Aerial crown-view tile of a tropical tree (Barro Colorado Island, Panama), acquired 20241014:
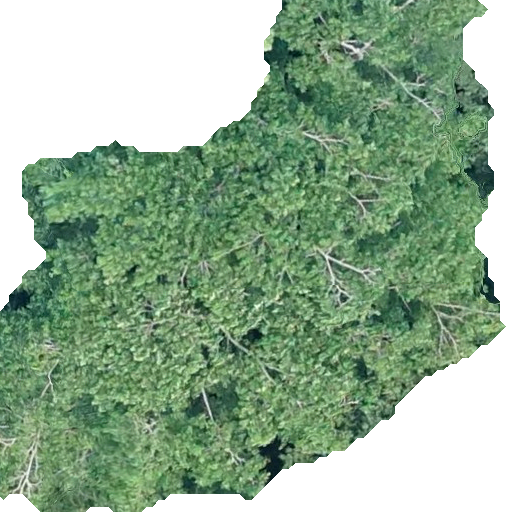
Species: Hura crepitans
GBIF accepted scientific name: Hura crepitans
Crown area: 302.086 m²